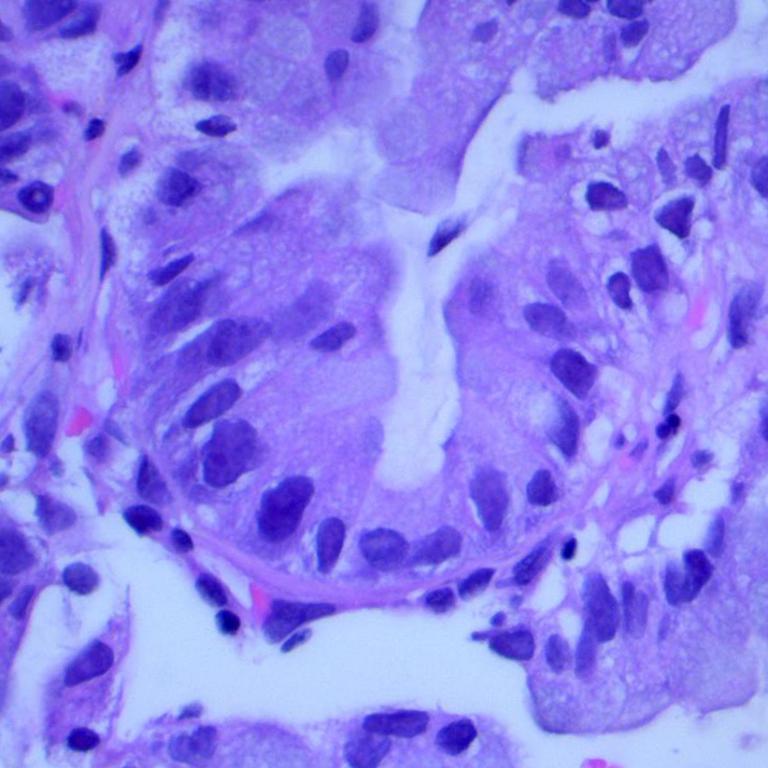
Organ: lung
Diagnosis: adenocarcinomas